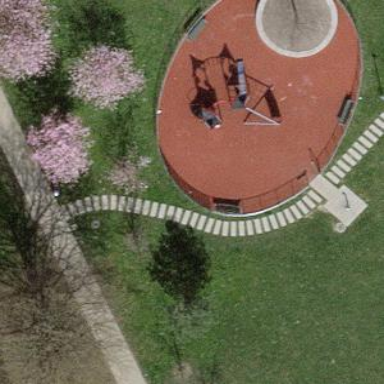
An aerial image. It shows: Playground area for leisure activities on the land.